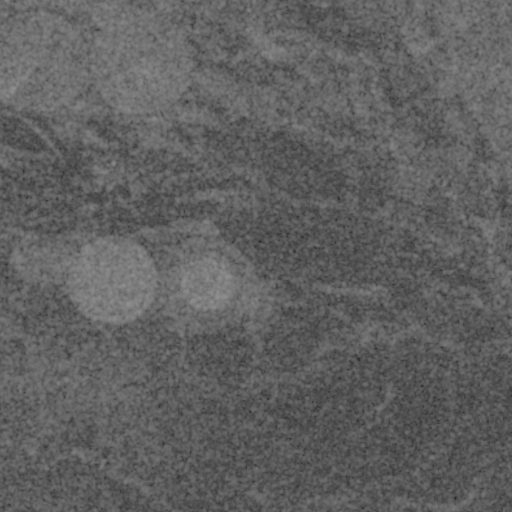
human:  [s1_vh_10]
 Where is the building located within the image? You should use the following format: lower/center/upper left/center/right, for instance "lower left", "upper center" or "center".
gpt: The building is located in the upper left of the image.
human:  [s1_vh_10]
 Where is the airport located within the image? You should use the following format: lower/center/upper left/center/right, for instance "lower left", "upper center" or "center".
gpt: There is no airport in the image.

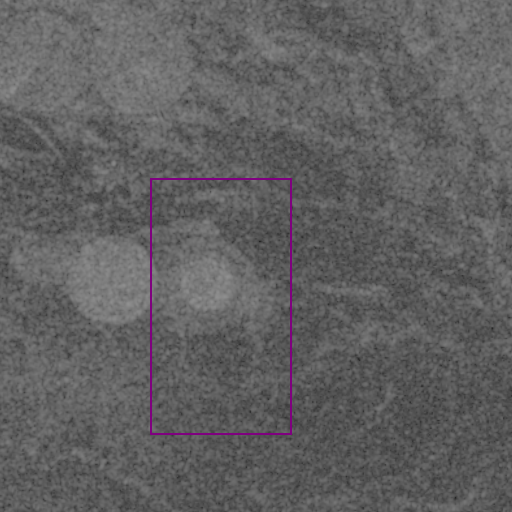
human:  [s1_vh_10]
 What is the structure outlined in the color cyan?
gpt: There is no cyan outline.
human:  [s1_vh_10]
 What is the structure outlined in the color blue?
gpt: There is no structure outlined in blue.